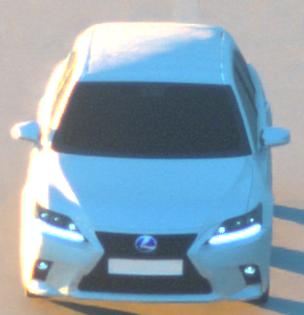
Make: Lexus
Model: CT 200h
Detailed model: CT (A10)
Model produced from: 2014/03
Model produced until: 2017/10
Doors: 5
Color: white
Road condition: dry road
Daytime: sunrise or sunset
Contrast: medium contrast